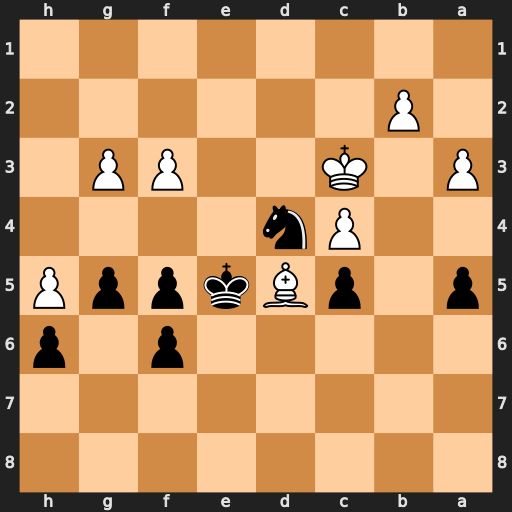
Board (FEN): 8/8/5p1p/p1pBkppP/2Pn4/P1K2PP1/1P6/8
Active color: b
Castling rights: -
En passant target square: -
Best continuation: Ne2+ Kd3 Nxg3